Question: I have a view with several buttons on it. when one of these buttons is clicked, an Image View pops up over all of the other buttons. Even though the image is covering all of the buttons, they are still clickable. Is there a way in XIB to make it so that a user can't click through an Image View? I know I could go in programmatically and disable/enable the buttons one at a time, but I am sure there is a simpler way to do this. Any ideas? Thanks!
One of the recommendations below is that I enable user interaction on the image. However, I am still able to click buttons below the image view. Please see the image as an example.

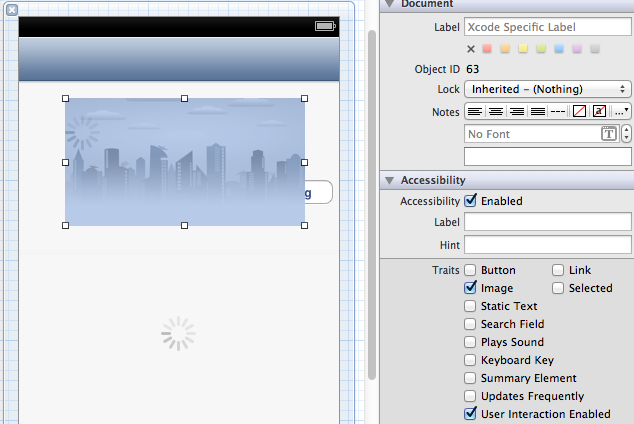
Answer: Mark the 'UIImageView''s 'userInteractionEnabled' property as YES. This way, it will "steal" the touch events away from the underlying 'UIButton'